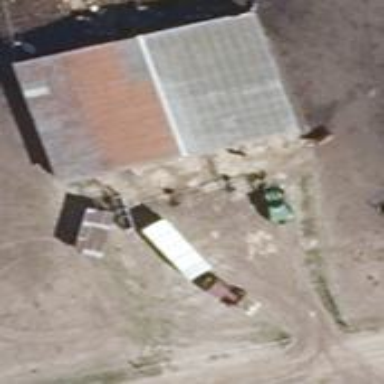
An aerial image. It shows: Farmyard area.